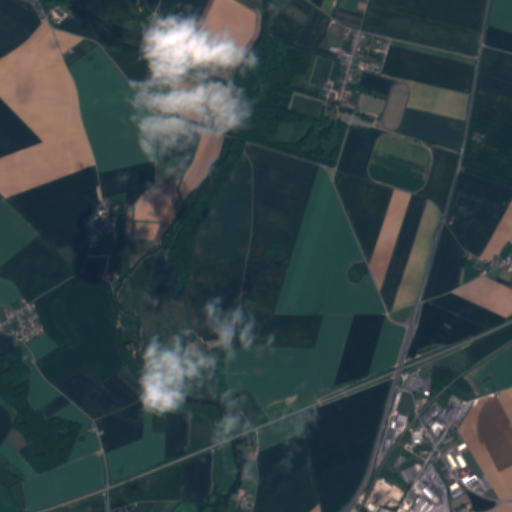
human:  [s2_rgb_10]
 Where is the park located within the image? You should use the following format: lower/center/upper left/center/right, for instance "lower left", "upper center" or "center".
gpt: The park is located in the upper right of the image.
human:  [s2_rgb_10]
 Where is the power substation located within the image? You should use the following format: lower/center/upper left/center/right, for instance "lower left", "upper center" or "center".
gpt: The power substation is located in the lower right of the image.
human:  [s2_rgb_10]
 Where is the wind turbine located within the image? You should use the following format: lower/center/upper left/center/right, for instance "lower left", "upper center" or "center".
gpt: The wind turbine is located in the lower right of the image.
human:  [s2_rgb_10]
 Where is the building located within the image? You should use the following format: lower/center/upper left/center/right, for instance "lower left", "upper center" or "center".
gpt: There is no building in the image.